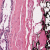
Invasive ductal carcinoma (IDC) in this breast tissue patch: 0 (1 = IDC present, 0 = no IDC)